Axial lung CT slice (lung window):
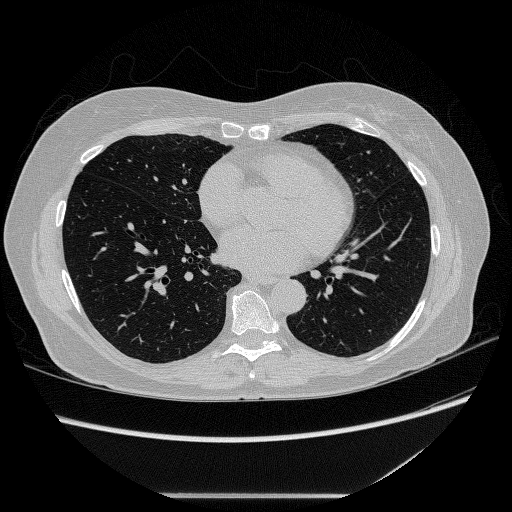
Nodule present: no